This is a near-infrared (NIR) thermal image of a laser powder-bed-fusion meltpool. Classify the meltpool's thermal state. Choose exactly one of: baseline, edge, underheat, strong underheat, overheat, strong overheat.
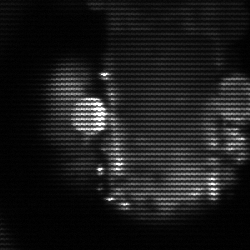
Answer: strong underheat